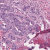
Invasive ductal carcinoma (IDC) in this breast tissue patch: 1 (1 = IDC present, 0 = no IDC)